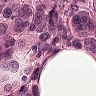
Metastatic tissue present: yes